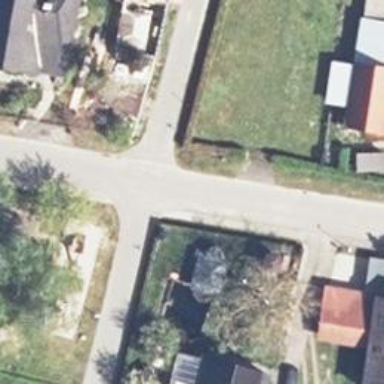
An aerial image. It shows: Residential road with asphalt surface that includes designated bicycle lane.